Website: bh-photo
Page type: customer-info-address
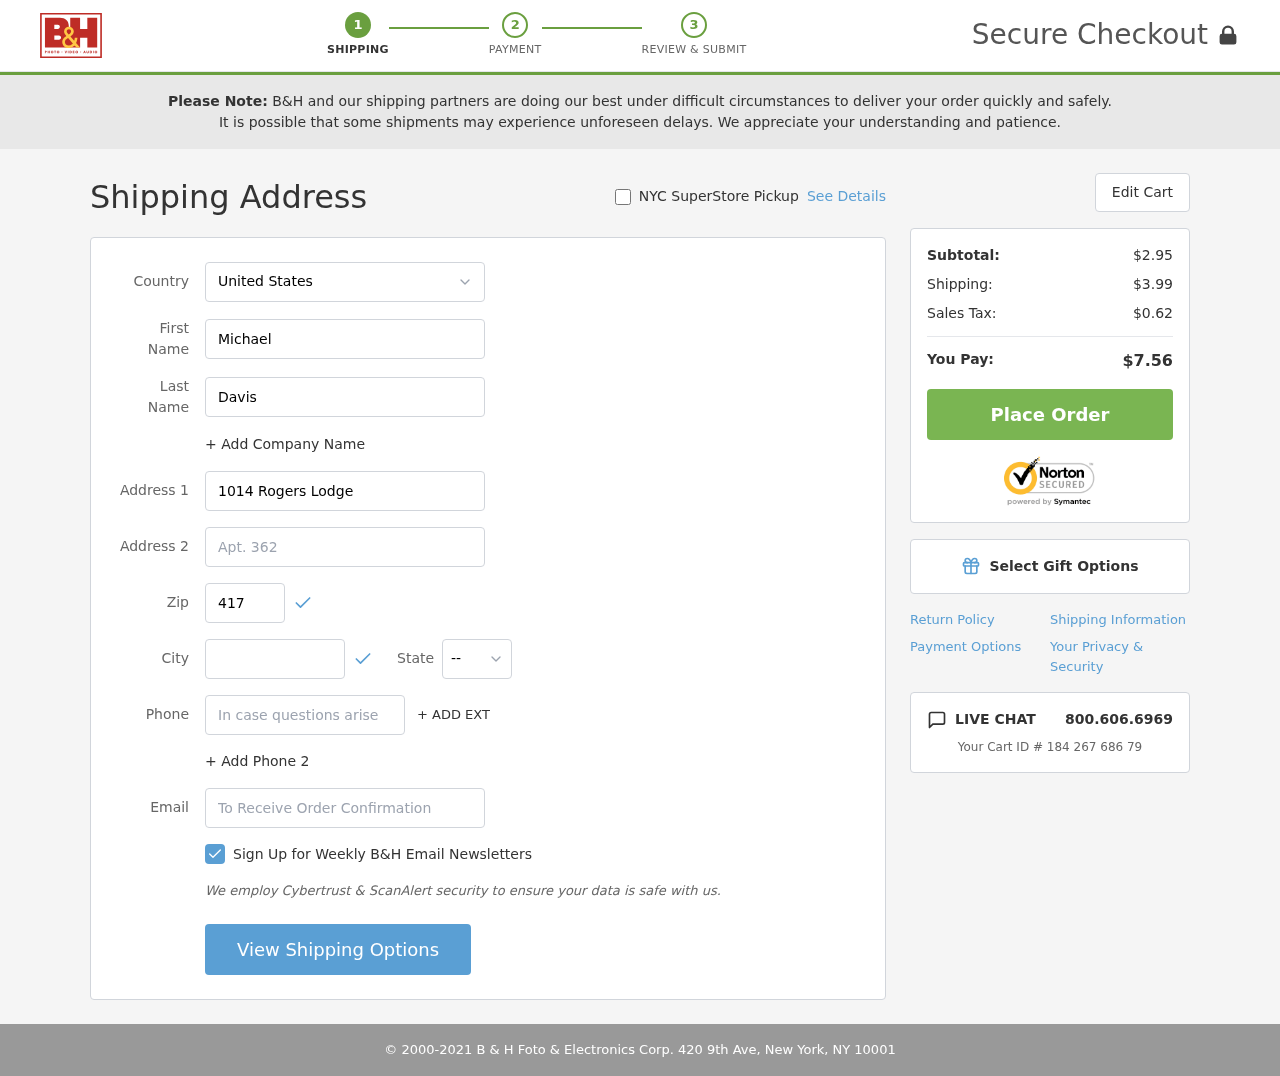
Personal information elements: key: PII_CITY
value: New Elizabethberg
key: PII_COUNTRY
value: United States
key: PII_EMAIL
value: michael.davis@gmail.com
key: PII_FIRSTNAME
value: Michael
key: PII_LASTNAME
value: Davis
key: PII_PHONE
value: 5139827659
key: PII_POSTCODE
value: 41703
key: PII_STATE_ABBR
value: LA
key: PII_STREET
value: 1014 Rogers Lodge
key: PII_STREET2
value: Apt. 362
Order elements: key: ORDER_SUBTOTAL
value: $2.95
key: ORDER_SHIPPING_COST
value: $3.99
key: ORDER_TAX
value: $0.62
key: ORDER_TOTAL
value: $7.56
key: ORDER_ID
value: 184 267 686 79